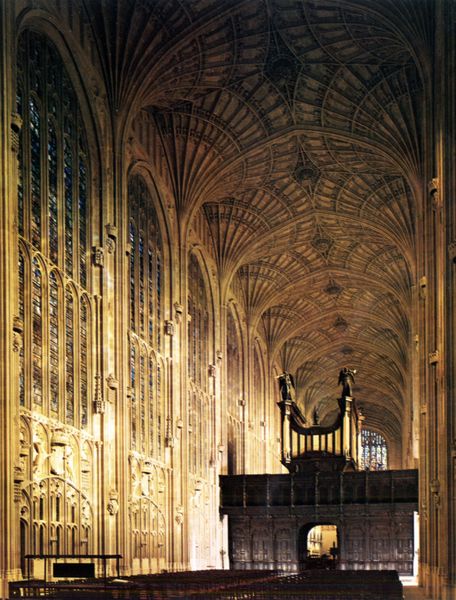
Titel: Kapelle des King´s College, Cambridge/Cambridgeshire
Standort: Cambridge (EU - GB)
Schlagwörter: schatten, braun, fenster, frankreich, glas, hell, holz, licht, pfeiler, stühle, säulen, alt, wand, architektur, lang, stein, innenraum, kirche, gold, decke, england, gotik, engel, statue, bogen, pilaster, dekoration, gestühl, metall, durchgang, hoch, halle, foto, fotografie, bögen, gewölbe, religion, dom, rippen, kunst, altar, bänke, kathedrale, lettner, orgel, glasfenster, rippengewölbe, mittelalter, heilig, gothik, sakral, absperrung, masswerk, strebepfeiler, pompös, hochgotik, kathetrale, pmpös, benke